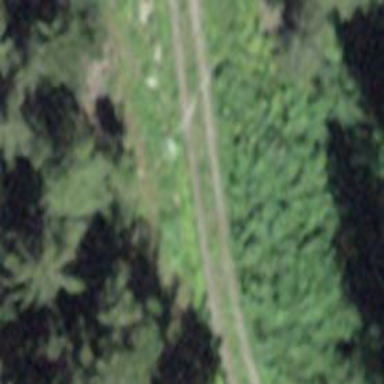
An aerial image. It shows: Track with grade 3 surface.